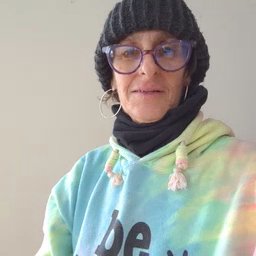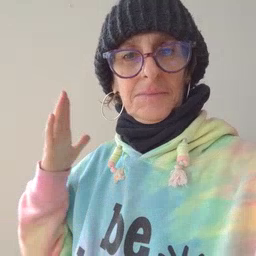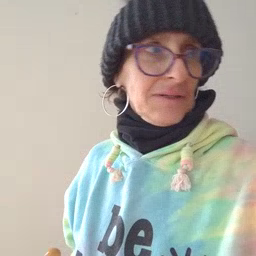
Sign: beside